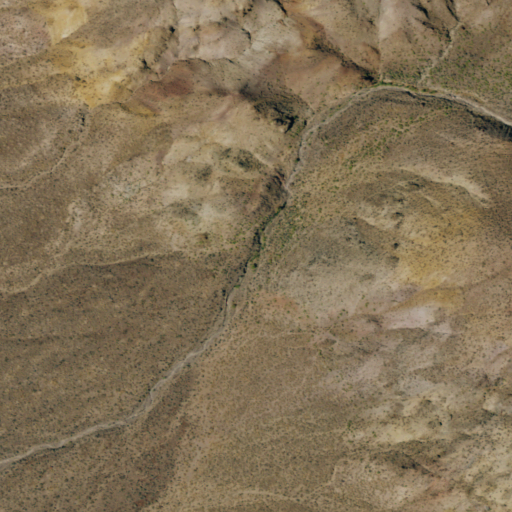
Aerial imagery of valley in Nevada named Copper Canyon containing only shrub